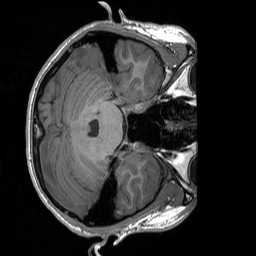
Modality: T1w
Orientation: axial
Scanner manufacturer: siemens
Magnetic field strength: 3 T
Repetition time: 1.76 s
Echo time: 0.0022 s